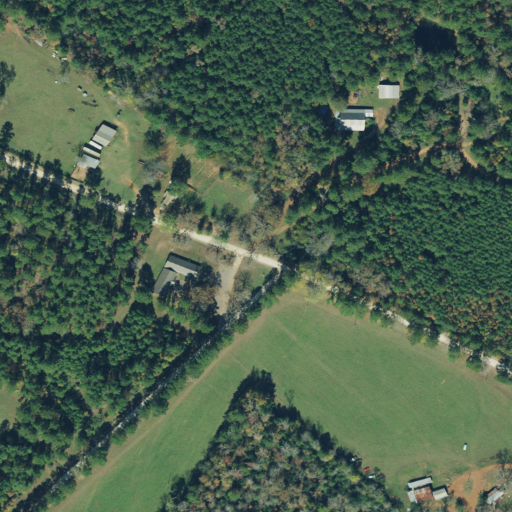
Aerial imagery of mountain in Texas named Liberty Hill containing evergreen forest, pasture, open development, low intensity development, mixed forest, barren land, medium intensity development, and deciduous forest